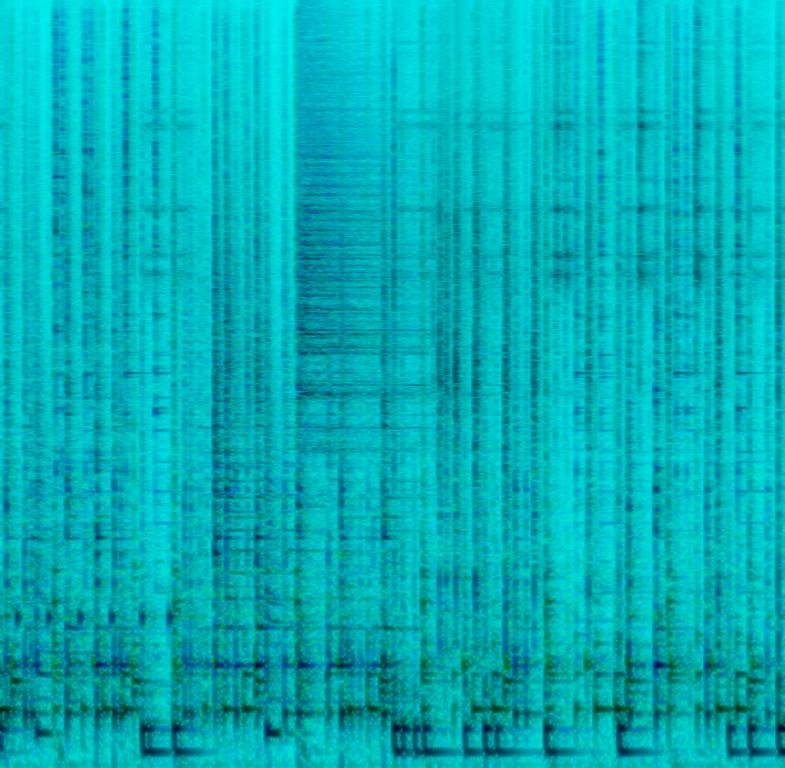
You can hear two people playing various percussive instruments. One is holding the same beat playing on congas while the other is playing a solo changing rhythms and percussive sounds in a complex manner. This song may be playing live demonstrating a solo run.